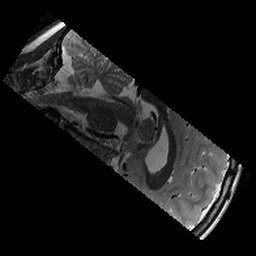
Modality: T2w
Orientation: sagittal
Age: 11
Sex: male
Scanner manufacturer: siemens
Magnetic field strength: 3 T
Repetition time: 9.23 s
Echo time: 0.067 s